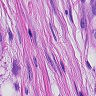
Metastatic tissue present: yes